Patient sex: M
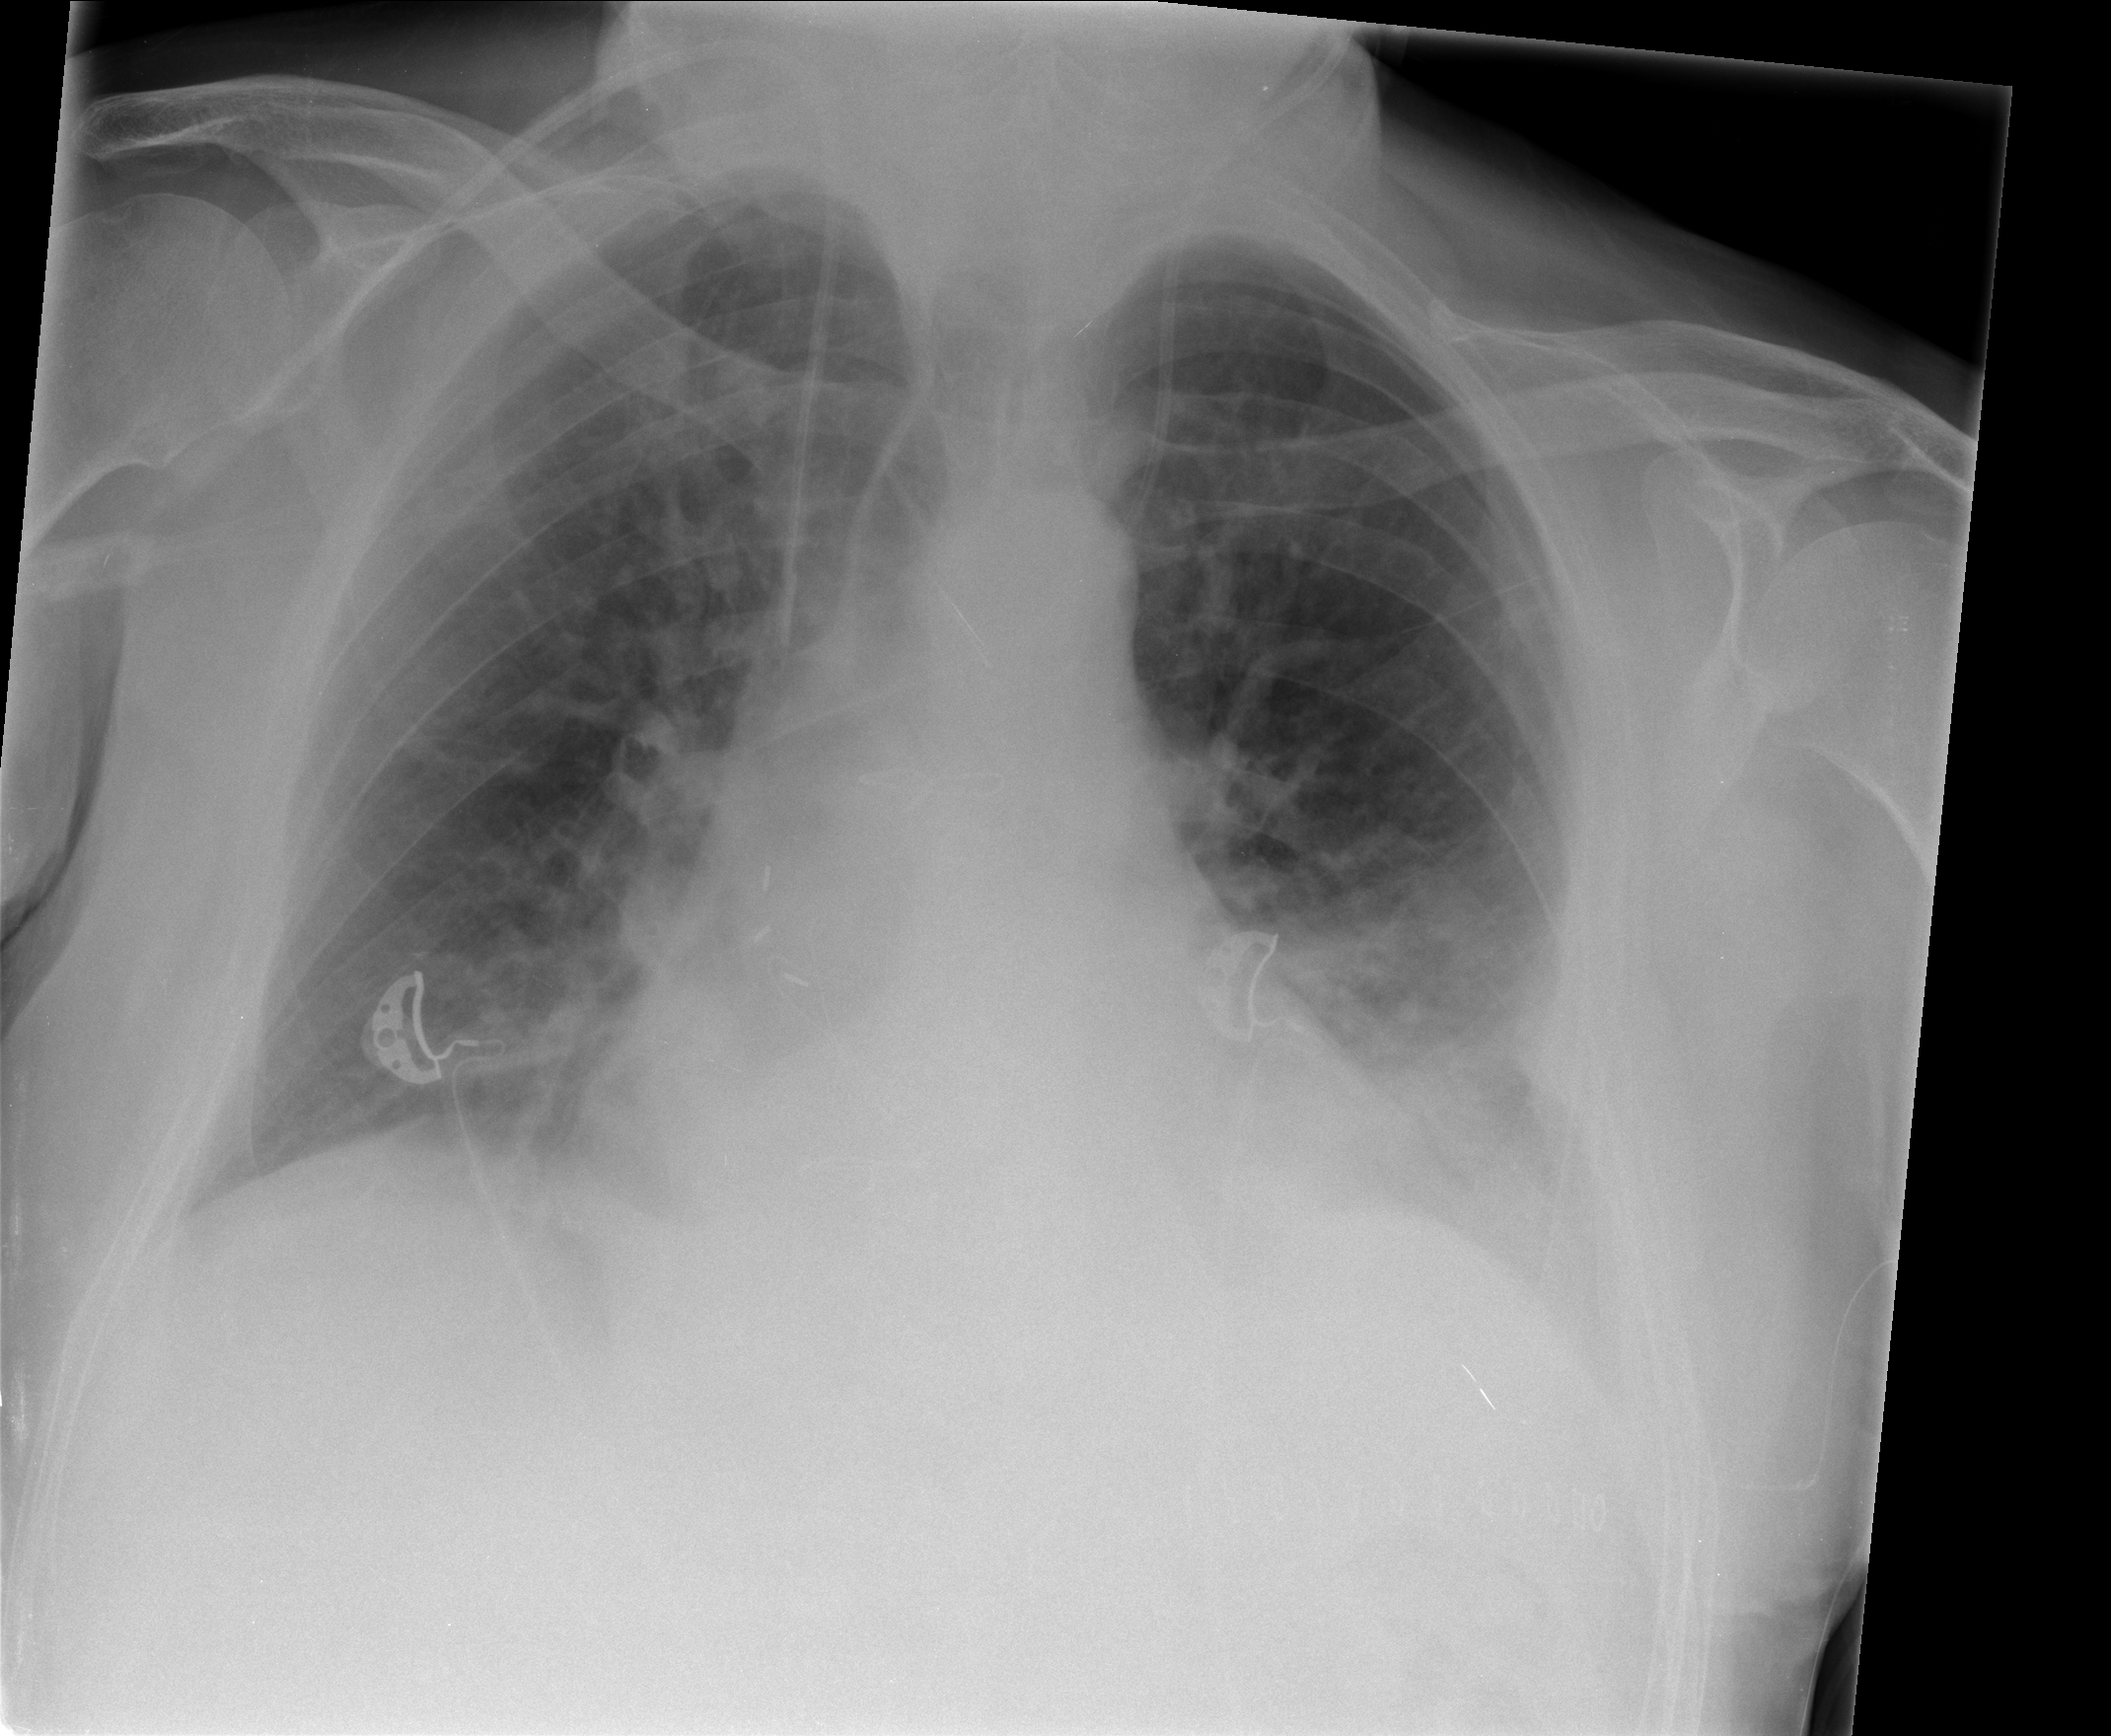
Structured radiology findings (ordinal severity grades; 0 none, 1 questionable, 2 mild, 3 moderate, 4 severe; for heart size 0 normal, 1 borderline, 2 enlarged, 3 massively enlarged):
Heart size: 2
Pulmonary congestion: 2
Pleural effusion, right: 0
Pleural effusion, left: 2
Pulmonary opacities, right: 2
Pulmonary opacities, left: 2
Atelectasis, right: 2
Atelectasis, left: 3